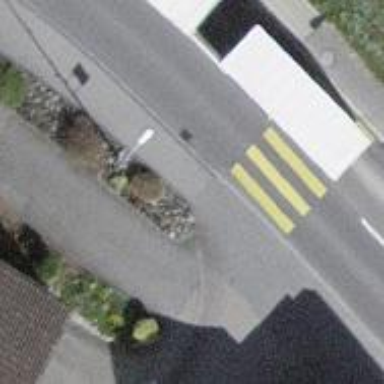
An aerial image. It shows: Kerb serving as barrier.